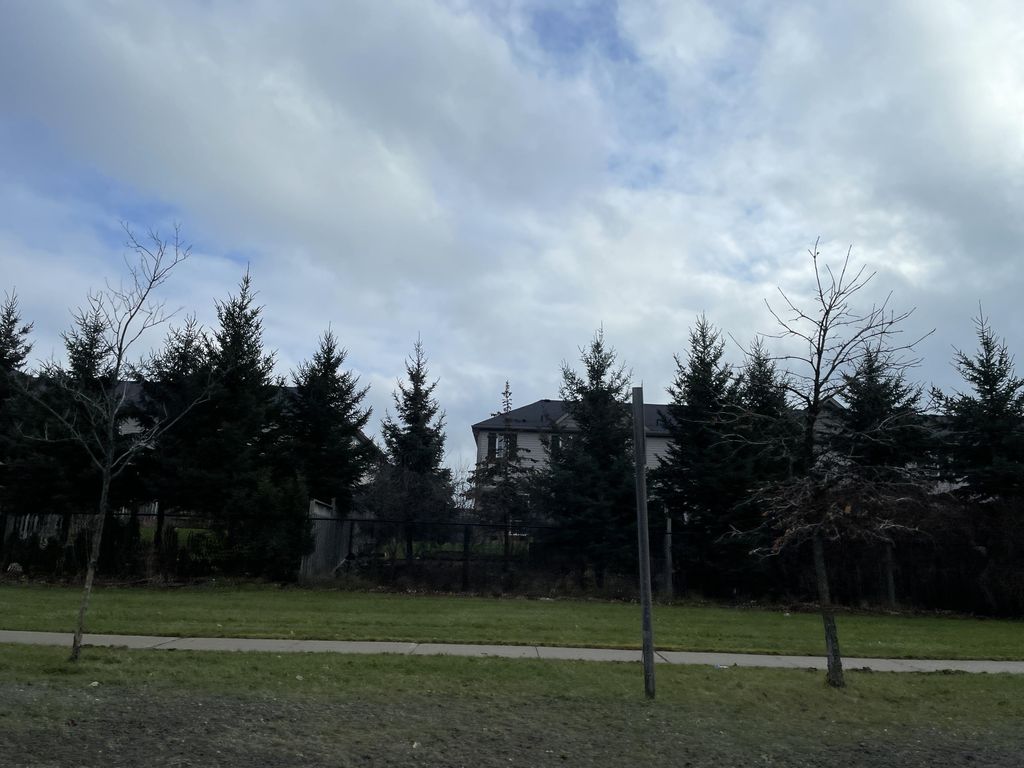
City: kitchener-waterloo